Question: I have store Hindi data in MySQL database. See the following image-

Now I want to fetch that data and display on my JSP page, but when I'm trying to fetch data in my java code I'm getting text into the following formate
'''
UID= ????/??????????/????/?????/?????/Test upgrade/1
UID= ????/??????????/??????/??????/??????????/159/1
UID= ????/??????????/??????/??????/??????????/190/1
UID= ????/??????????/??????/??????/??????????/194/1
UID= ????/??????????/??????/???????/?????? (??.)/730/1
UID= ????/??????????/??????/???????/?????? (??.)/742/1/1
UID= ????/??????????/??????/???????/?????? (??.)/732/1
UID= ????/??????????/??????/??????/??????/98/8/1
UID= ????/??????????/??????/??????/??????/48/10/1
'''
Referring to <URL> I have changed my database charset to "utf8_unicode_ci", but Still not working. I have written following code to fetch the data
'''
// Method to fetch data from database.
public void getDetails()
{
// Establish connection to the database
DBConnection bdConnection = new DBConnection();
java.sql.Connection connectionObject = null;
java.sql.ResultSet resultSetObject;
java.sql.PreparedStatement preparedStatementObj = null;
// Get DB connection.
connectionObject = bdConnection.getDbConnection();
// Check if connection not null..?
if (connectionObject != null)
{
// Query String.
String strQuery = "SELECT * FROM tbl_test_master";
try
{
preparedStatementObj=connectionObject.prepareStatement(strQuery);
// Execute Query and get query result in ResultSet Object.
resultSetObject = preparedStatementObj.executeQuery(strQuery);
//Process the result
while(resultSetObject.next())
{
String strUserId=resultSetObject.getString("user_id");
System.out.println("UID= "+strUserId);
}
}
catch (SQLException e)
{
// TODO Auto-generated catch block
e.printStackTrace();
}
}
}
'''
Following is my "DBConnection" class--
'''
public class DBConnection
{
// Create Connection Object.
public static Connection connectionObject;
//
//Method Name: getDbConnection()
//Purpose: This is generic method to establish connection to the database.
//
public Connection getDbConnection()
{
try
{
// Load the Drivers
Class.forName("com.mysql.jdbc.Driver");
// URL string to connect to the database.
// Production Server
String strURL = "jdbc:mysql://xx.xx.xxx.xxx:xxxx/my_db?user=db_user&password=db_pass";
// Establish the connection.
connectionObject = (Connection) DriverManager.getConnection(strURL);
System.out.println("Connection Successfull");
}
catch (Exception e)
{
System.out.println(e);
}
return connectionObject;
}
//
// Method Name: closeConnection()
// Purpose: Generic method to disconnect database connection.
//
public void closeConnection(Connection connectionObj )
{
try
{
connectionObj.close();
}
catch (SQLException e)
{
e.printStackTrace();
}
}
}
'''
Thank you..!
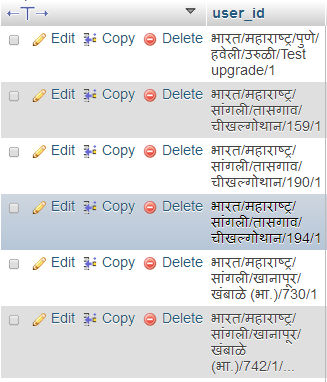
Answer: Finally I got the answer-
When you get character instead of the desired character, then it means that the messenger who's responsible for transferring the characters is by itself aware of the character encoding which is used in both the source and destination. Any character which is not supported by the character encoding used in the destination will be replaced by . Particularly In my case there were 2 mistakes as below--
1] The transfer of characters from the DB server to my Java code by the JDBC driver was not using a character encoding which supports those characters.
So I changed my connection string from
'''
String strConnectionURL = "jdbc:mysql://xx.xx.xxx.xxx:xxxx/db_name?user=db_user&password=db_pass";
'''
to
'''
String strConnectionURL = "jdbc:mysql://xx.xx.xxx.xxx:xxxx/db_name?useUnicode=yes&characterEncoding=UTF-8&user=db_user&password=db_pass";
'''
2] The transfer of characters from my Java code to the HTTP response body by the JSP API was not using a character encoding which supports those characters.
So I changed very first line of my jsp page from
'''
<%@ page language="java" contentType="text/html; charset=ISO-8859-1" pageEncoding="ISO-8859-1"%>
'''
to
'''
<%@ page language="java" contentType="text/html; charset=UTF-8" pageEncoding="UTF-8"%>
'''
And the problem got solved. For more info. please refer <URL> Thank you..!